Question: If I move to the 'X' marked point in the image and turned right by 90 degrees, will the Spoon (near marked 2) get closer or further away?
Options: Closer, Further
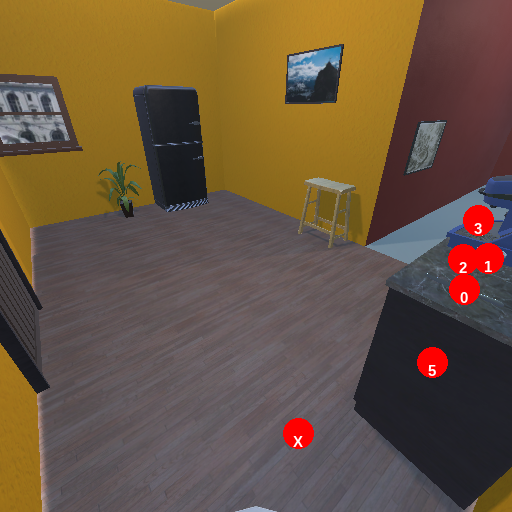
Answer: Closer